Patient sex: M
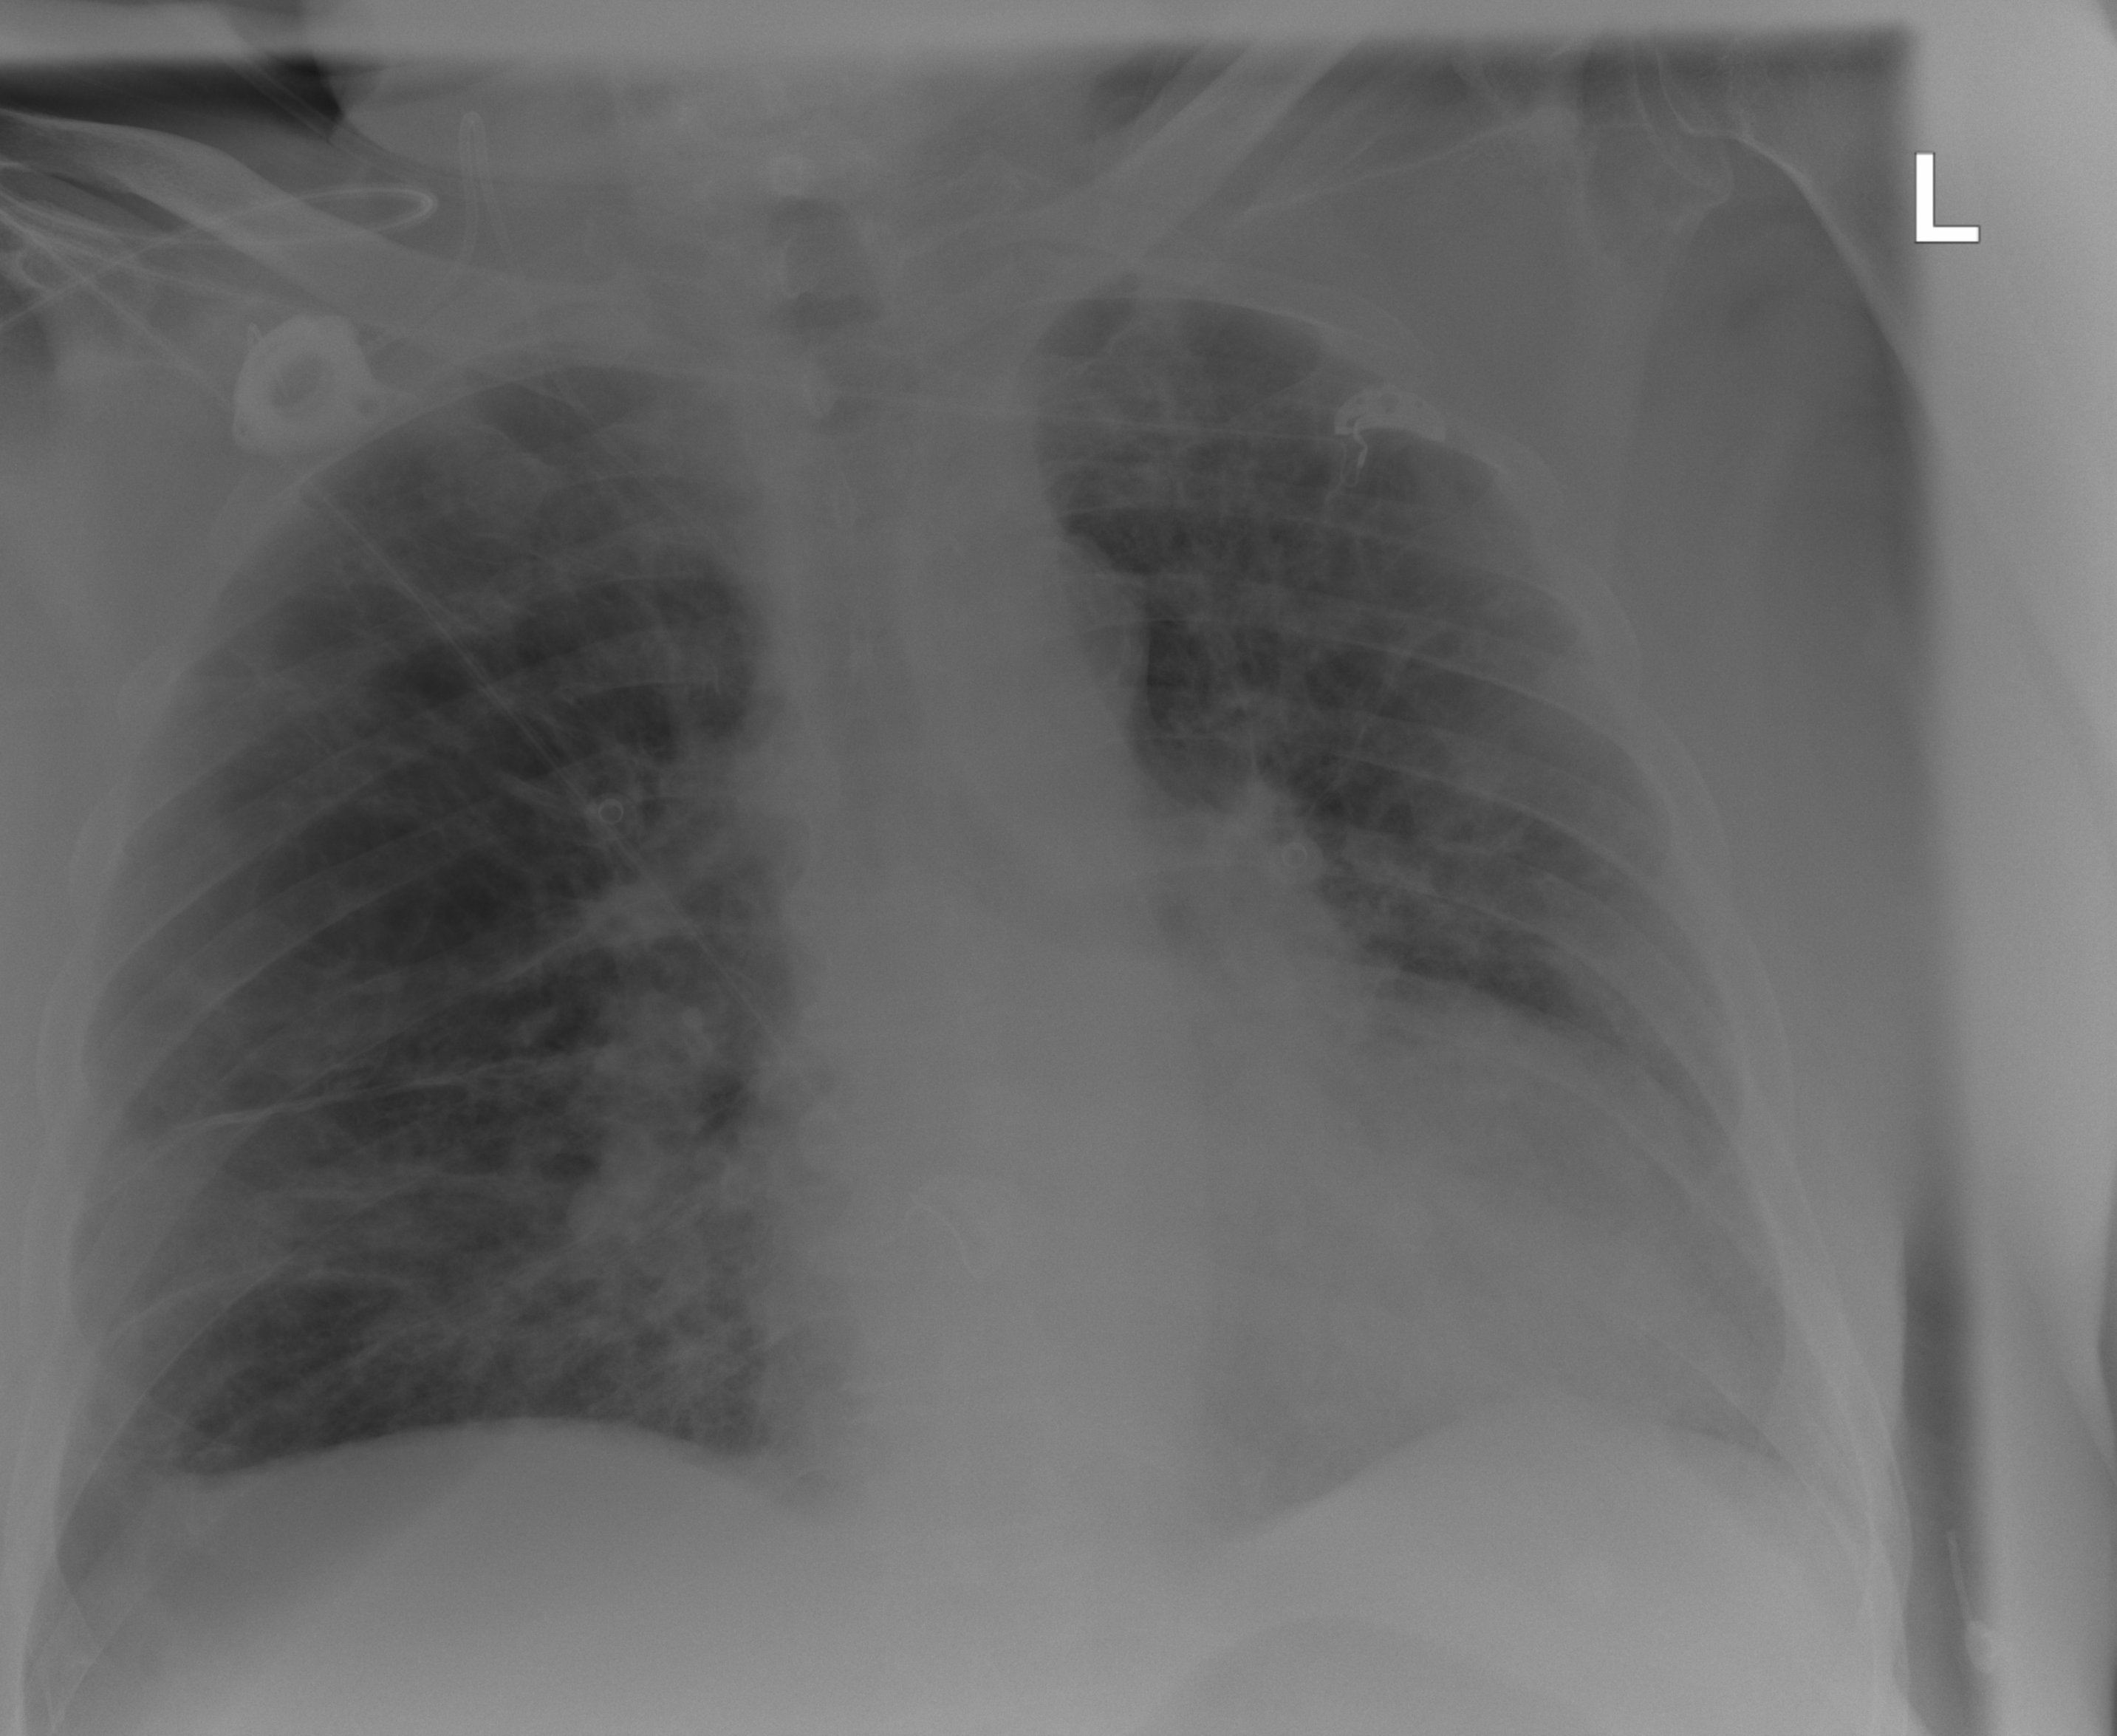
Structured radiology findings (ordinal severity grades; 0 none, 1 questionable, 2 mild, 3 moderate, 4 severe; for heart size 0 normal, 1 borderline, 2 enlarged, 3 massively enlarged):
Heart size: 2
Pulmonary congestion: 0
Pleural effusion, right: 2
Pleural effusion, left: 0
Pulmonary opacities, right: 2
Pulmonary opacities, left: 2
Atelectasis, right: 2
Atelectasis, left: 2